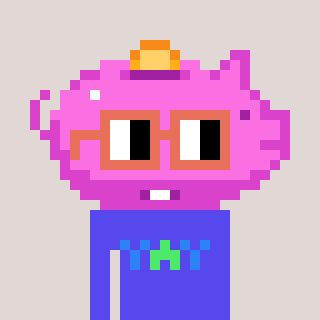
a pixel art character with square orange glasses, a piggybank-shaped head and a computerblue-colored body on a warm background